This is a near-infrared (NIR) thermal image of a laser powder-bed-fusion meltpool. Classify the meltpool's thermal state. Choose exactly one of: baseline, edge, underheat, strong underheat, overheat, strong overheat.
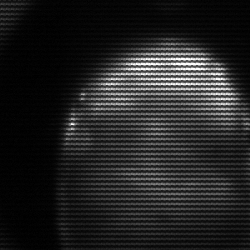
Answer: edge